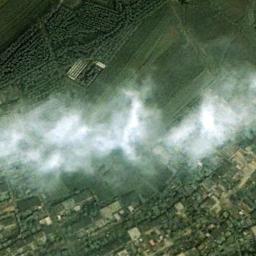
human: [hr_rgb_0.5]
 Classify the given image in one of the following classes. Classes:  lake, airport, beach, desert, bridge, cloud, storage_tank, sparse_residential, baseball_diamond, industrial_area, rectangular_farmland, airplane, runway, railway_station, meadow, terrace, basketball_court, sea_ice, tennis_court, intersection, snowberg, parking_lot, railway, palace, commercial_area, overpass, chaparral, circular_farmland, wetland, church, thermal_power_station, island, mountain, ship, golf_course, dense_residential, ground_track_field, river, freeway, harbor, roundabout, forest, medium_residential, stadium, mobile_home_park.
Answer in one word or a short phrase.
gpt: cloud